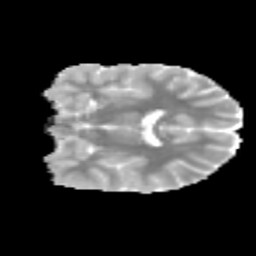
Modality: MD
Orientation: coronal
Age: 10
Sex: female
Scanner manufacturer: siemens
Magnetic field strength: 3 T
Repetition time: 3.8 s
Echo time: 0.07 s